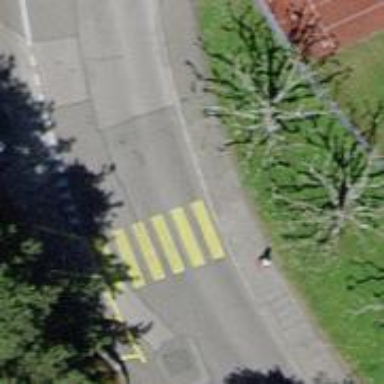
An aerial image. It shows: Marked road crossing.